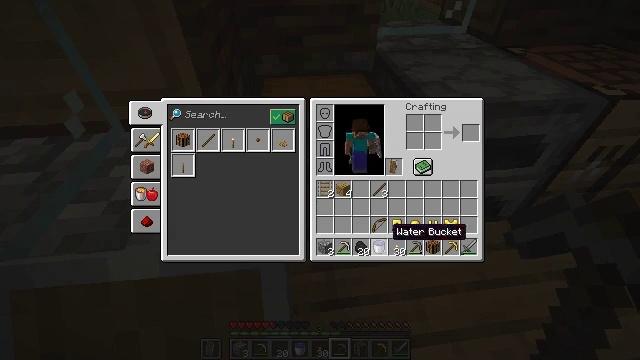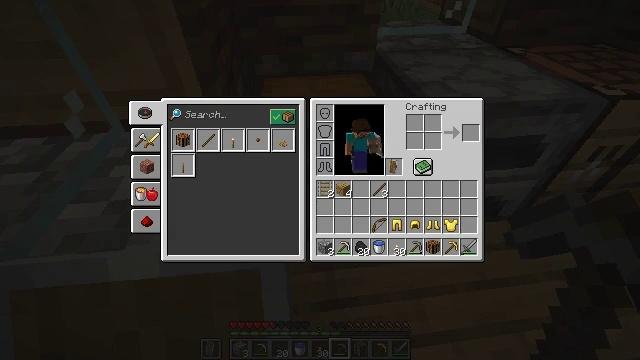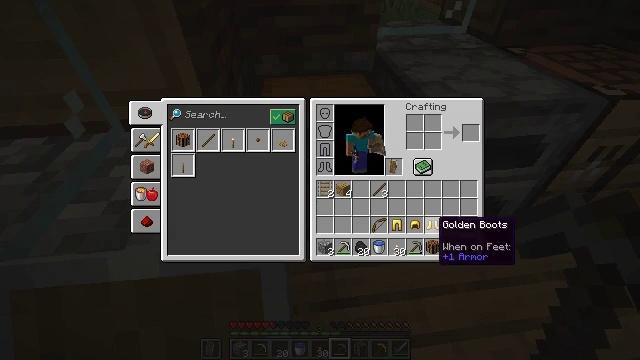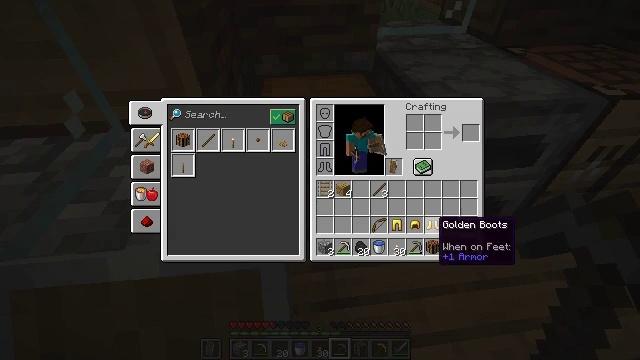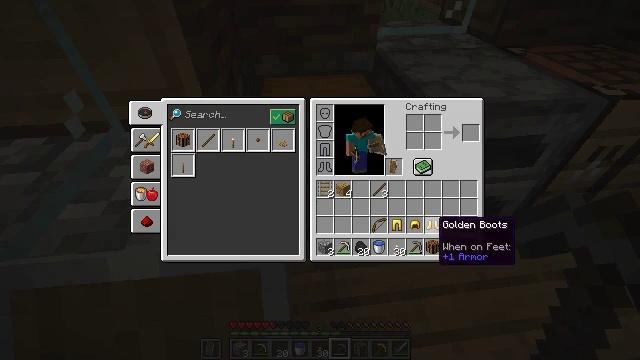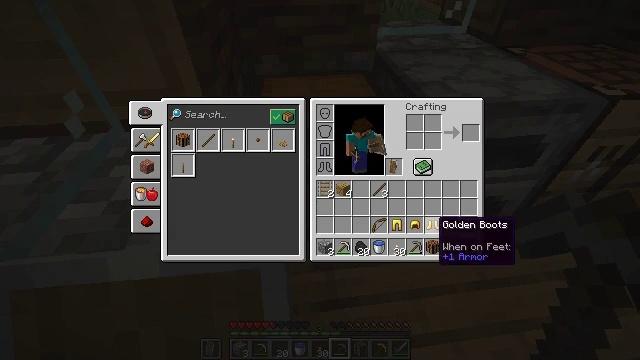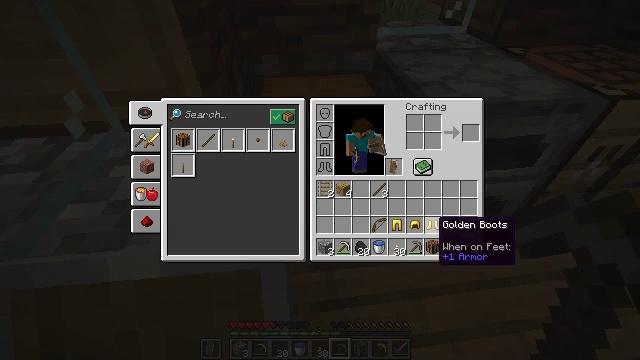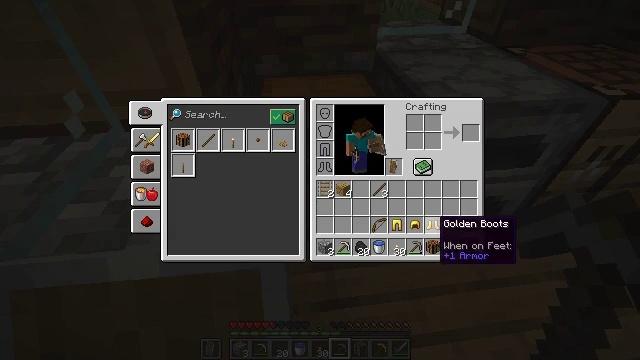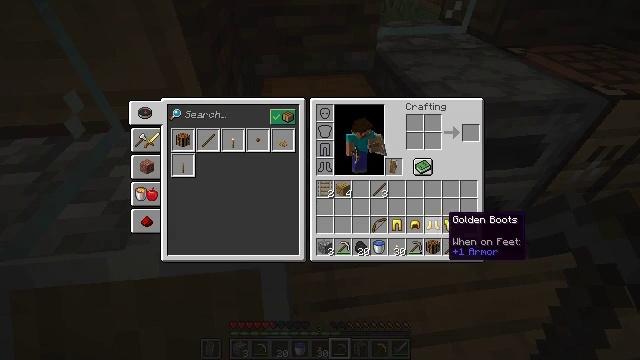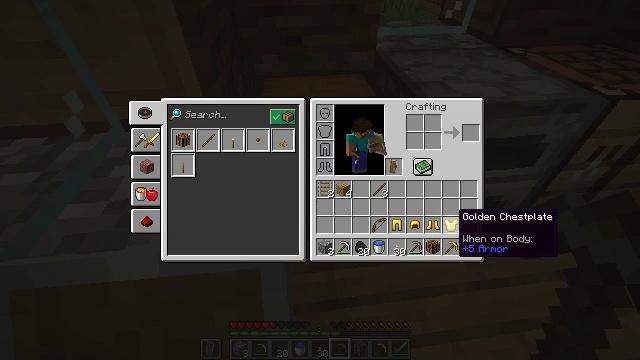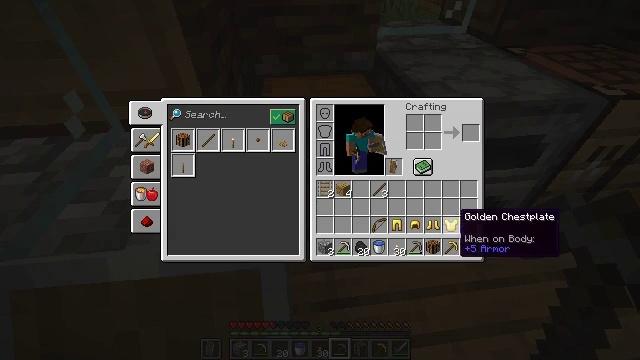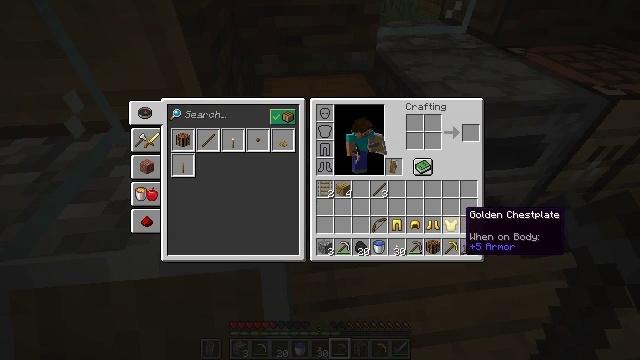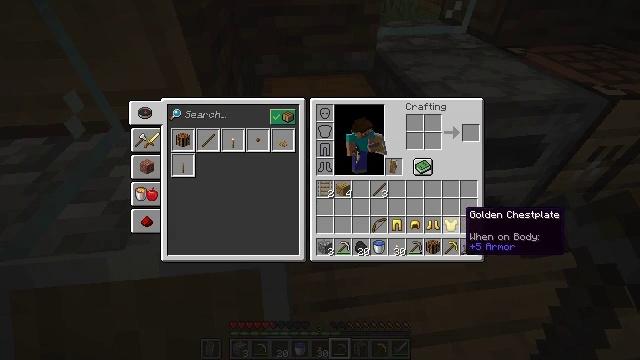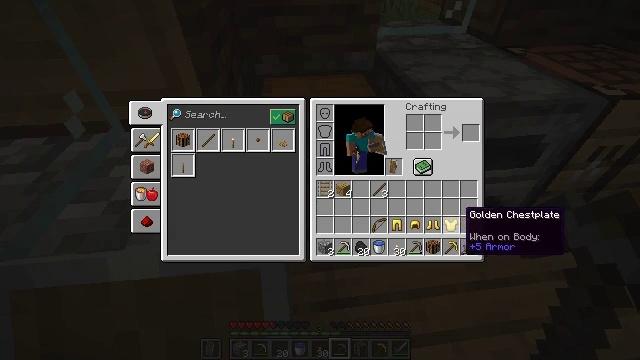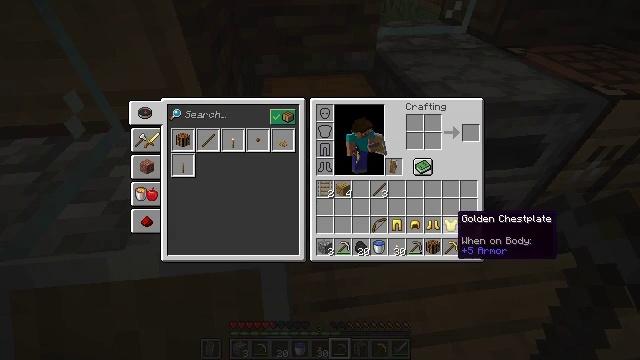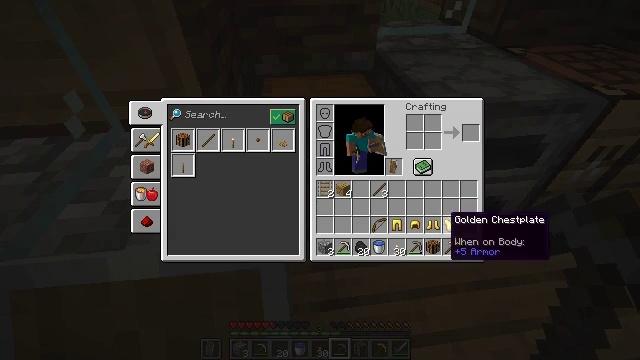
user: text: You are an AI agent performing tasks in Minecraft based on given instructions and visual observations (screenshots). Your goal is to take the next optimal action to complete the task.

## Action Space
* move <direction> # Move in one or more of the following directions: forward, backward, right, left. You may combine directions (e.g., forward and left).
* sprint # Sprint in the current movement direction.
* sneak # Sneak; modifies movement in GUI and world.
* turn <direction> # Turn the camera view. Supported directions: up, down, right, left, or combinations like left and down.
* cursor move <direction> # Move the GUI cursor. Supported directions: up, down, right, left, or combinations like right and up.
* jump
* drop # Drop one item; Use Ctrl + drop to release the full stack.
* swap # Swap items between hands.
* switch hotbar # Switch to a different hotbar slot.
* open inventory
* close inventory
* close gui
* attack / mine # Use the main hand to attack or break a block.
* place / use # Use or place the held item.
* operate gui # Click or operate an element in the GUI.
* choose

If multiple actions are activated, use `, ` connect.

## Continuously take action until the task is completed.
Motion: motion action
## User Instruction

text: Mine the grass in the plains.
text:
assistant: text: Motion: turn right
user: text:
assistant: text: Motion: turn right
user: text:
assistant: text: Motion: no_op
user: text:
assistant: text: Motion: no_op
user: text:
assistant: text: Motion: no_op
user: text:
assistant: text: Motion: no_op
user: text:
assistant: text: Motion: no_op
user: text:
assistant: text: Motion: turn right
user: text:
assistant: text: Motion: turn right
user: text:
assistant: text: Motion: no_op
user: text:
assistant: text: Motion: no_op
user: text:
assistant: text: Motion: no_op
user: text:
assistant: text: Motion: no_op
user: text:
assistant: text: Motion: turn left
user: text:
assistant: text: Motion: turn left
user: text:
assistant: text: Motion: turn left
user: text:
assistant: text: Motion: no_op
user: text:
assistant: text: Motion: no_op
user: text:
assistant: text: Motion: no_op
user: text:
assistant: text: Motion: no_op
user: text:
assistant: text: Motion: no_op
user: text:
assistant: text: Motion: no_op
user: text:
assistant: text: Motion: no_op
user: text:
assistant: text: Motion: no_op
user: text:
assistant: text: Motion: no_op
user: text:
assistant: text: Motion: attack / mine
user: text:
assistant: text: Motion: attack / mine
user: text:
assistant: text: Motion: attack / mine
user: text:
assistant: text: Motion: turn left and up
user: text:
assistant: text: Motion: turn left and up